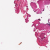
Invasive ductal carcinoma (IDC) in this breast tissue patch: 0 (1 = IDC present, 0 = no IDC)